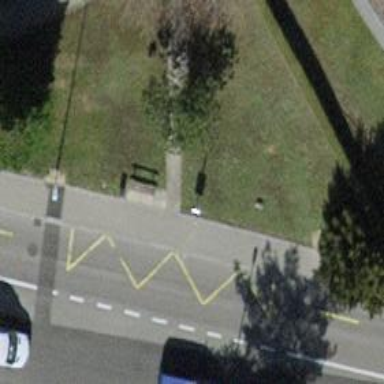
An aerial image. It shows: Bench for seating.